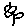
Label: flower